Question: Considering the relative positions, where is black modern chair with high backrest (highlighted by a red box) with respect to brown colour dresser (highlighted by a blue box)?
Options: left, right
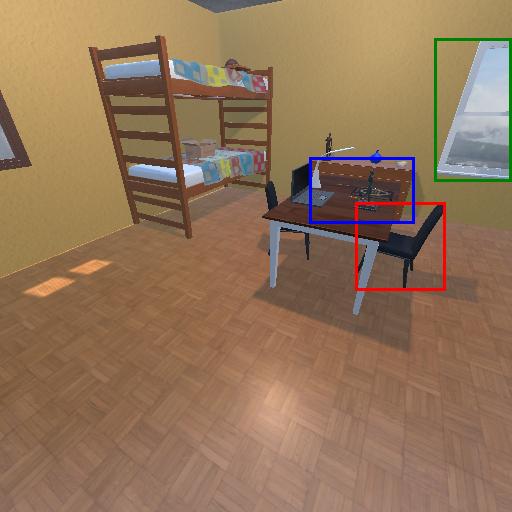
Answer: left